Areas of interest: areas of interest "Shanghai Hongqiao International Airport P3 Internal Parking Lot"
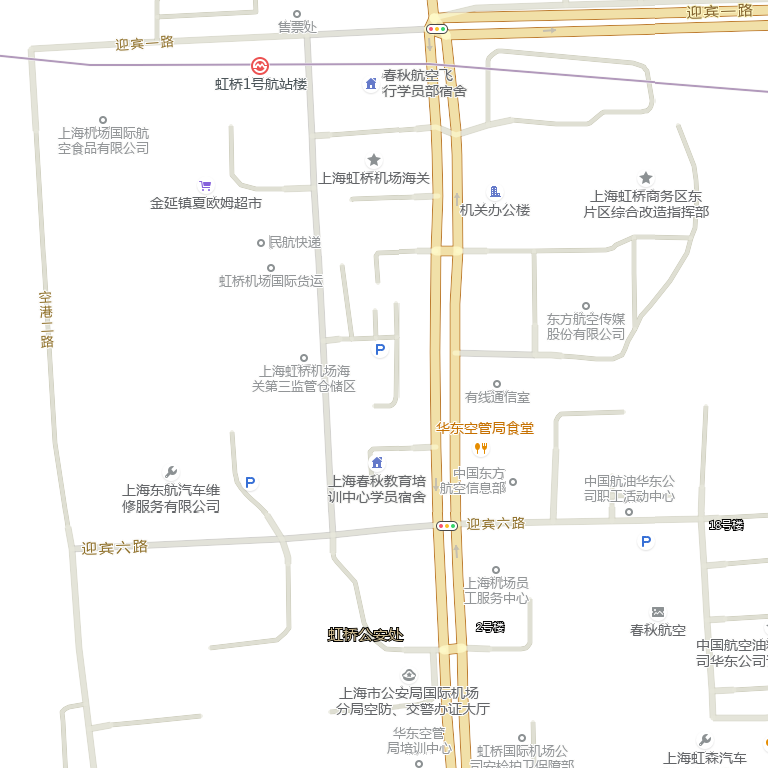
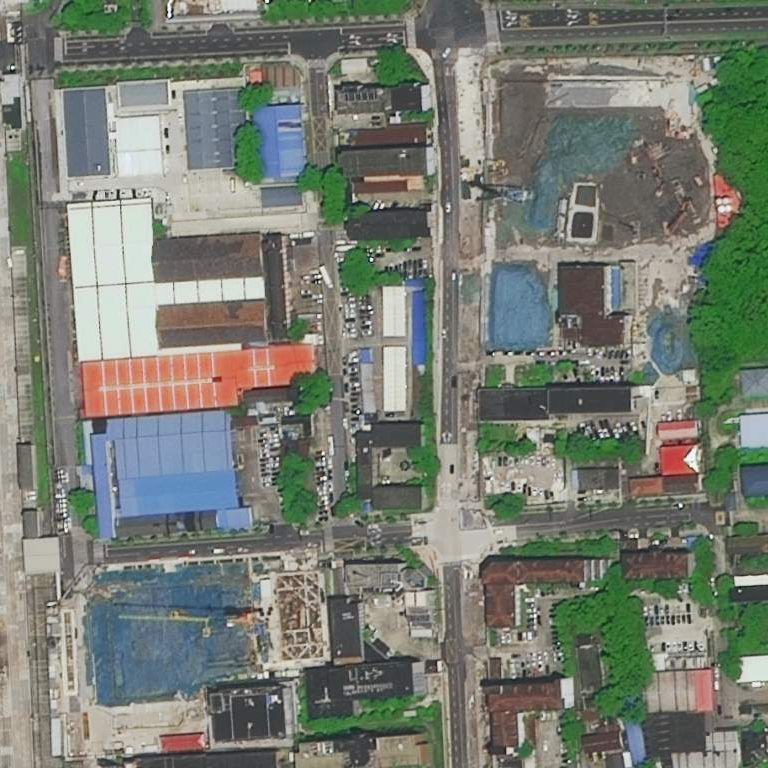